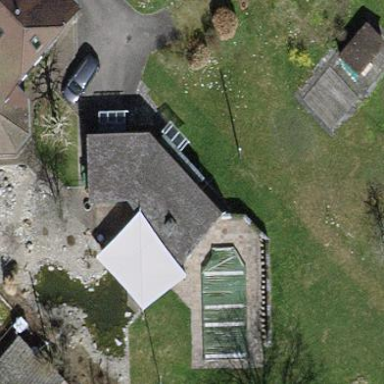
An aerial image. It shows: Shed.